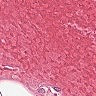
Metastatic tissue present: no